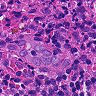
Metastatic tissue present: yes